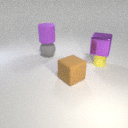
large purple rubber cylinder above large gray rubber sphere